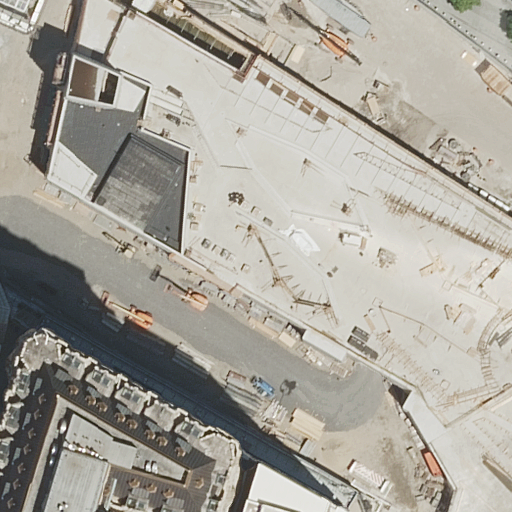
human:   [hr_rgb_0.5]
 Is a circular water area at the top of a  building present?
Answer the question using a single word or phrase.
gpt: no

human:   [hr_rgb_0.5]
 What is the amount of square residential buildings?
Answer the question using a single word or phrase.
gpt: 0

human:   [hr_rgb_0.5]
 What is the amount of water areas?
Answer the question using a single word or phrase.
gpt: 0

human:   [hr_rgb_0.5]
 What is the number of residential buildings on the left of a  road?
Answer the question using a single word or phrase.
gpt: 2

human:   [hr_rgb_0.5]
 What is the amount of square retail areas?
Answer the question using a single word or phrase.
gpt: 0

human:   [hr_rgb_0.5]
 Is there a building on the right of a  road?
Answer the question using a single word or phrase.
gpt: yes

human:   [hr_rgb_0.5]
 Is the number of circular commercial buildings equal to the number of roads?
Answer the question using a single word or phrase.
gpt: no

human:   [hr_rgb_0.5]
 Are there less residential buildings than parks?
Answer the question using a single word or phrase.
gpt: no

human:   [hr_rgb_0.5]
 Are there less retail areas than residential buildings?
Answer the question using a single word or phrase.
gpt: yes

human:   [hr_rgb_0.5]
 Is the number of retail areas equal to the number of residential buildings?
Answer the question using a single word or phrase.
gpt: no

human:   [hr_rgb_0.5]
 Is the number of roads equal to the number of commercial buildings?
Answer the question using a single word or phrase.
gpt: no

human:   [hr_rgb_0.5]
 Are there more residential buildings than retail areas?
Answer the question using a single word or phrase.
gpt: yes

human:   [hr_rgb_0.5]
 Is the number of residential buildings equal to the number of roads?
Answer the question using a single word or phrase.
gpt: no

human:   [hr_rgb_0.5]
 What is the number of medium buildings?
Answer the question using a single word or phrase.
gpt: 0

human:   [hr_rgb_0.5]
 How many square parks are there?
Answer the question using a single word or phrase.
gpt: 0

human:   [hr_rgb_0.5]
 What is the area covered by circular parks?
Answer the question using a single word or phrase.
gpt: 0m2

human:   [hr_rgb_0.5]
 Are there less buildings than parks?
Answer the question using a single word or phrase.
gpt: no

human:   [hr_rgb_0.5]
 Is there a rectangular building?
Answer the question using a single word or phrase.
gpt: no

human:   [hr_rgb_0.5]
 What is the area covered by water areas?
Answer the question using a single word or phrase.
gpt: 0m2

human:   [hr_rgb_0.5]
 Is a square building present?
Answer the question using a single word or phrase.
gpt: no

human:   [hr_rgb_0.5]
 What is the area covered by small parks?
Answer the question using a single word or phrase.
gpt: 5m2

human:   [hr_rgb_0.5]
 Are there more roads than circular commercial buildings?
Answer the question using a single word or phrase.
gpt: yes

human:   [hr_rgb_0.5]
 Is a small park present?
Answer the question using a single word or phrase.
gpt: yes

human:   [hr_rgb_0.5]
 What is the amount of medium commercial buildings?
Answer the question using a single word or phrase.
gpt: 0

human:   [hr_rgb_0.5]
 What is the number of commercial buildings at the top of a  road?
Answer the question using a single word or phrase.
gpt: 0

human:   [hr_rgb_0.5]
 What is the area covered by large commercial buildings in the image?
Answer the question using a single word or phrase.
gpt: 0m2

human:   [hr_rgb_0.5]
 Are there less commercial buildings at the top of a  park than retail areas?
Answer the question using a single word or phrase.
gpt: yes

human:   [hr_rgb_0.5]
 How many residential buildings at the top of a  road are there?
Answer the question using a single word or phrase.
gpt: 0

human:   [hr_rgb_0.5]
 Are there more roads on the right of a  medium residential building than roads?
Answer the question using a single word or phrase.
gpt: no

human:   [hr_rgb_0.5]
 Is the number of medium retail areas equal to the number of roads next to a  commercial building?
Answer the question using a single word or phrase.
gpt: yes

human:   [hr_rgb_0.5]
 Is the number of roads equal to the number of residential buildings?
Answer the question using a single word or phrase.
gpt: no

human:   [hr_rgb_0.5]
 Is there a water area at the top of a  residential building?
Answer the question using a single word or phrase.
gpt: no

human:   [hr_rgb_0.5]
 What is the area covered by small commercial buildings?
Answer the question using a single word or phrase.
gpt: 0m2

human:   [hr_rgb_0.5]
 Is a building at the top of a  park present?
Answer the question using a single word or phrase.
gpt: no

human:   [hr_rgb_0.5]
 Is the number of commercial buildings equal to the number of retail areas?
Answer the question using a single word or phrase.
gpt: no

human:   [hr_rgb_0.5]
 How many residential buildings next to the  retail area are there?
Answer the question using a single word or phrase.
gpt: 2